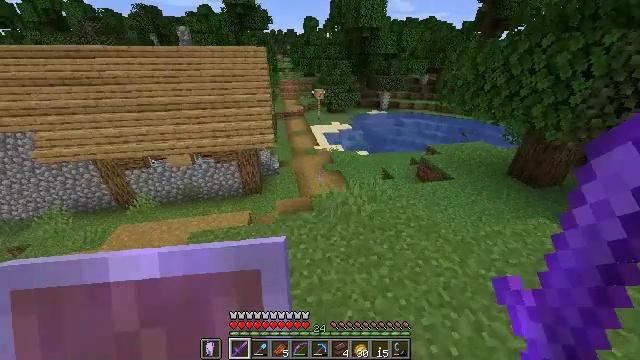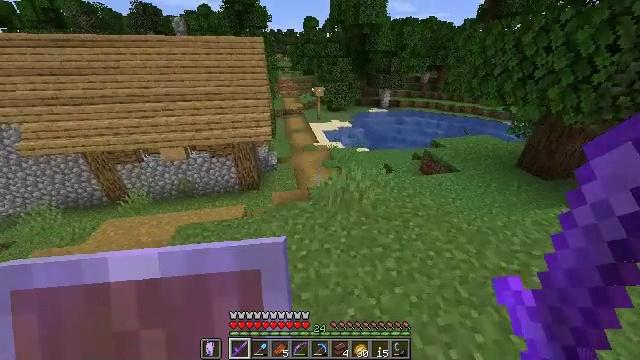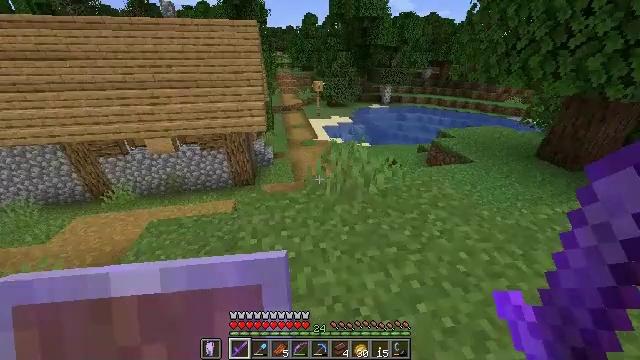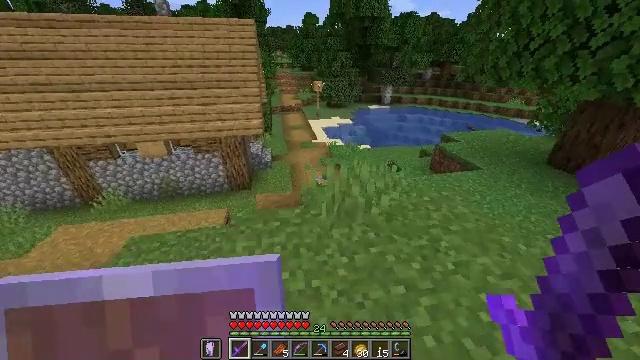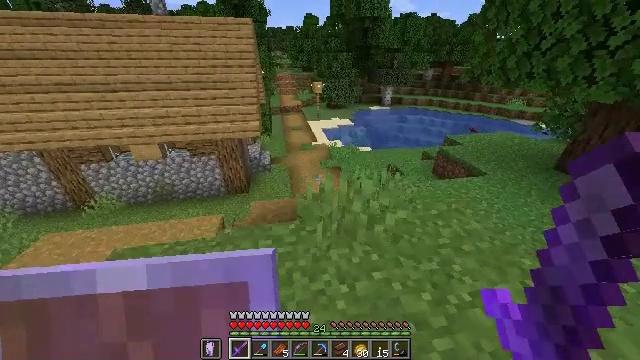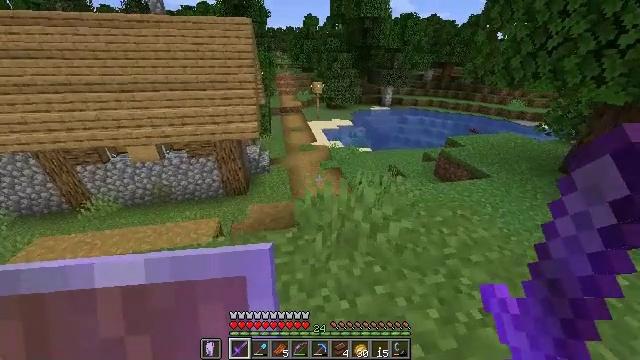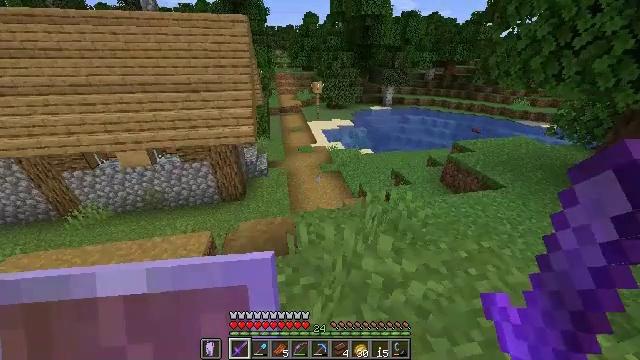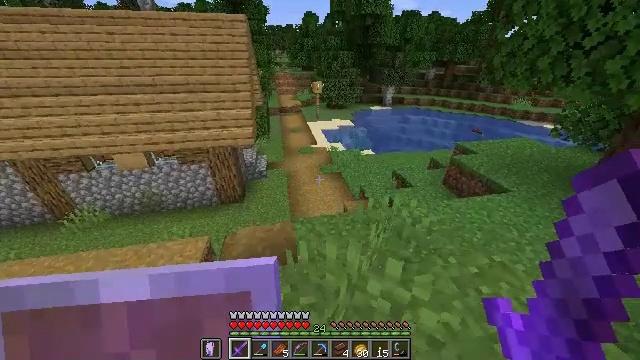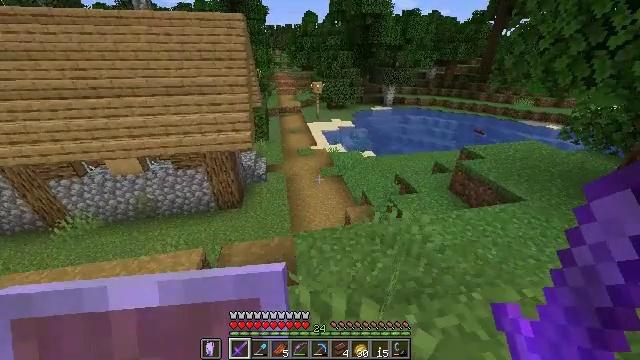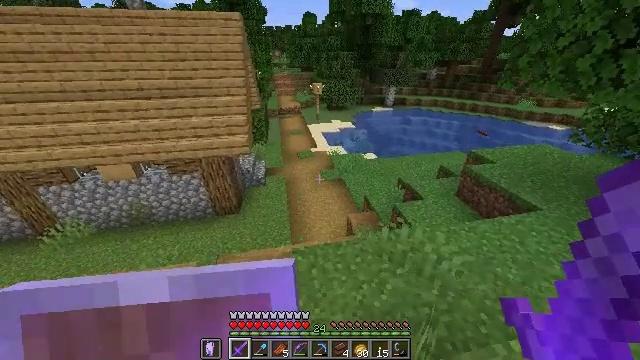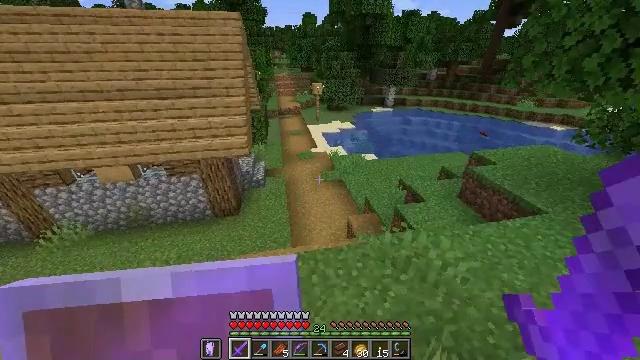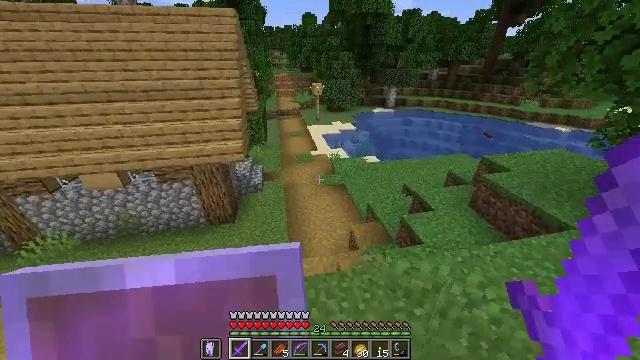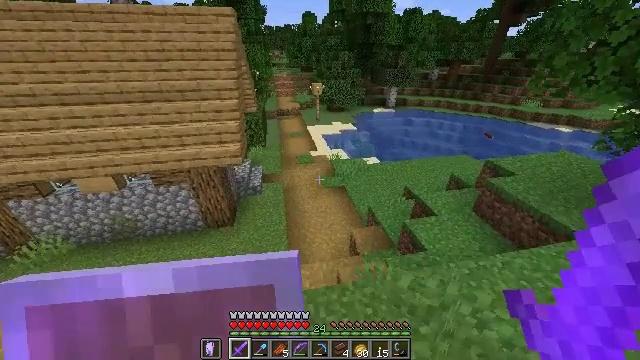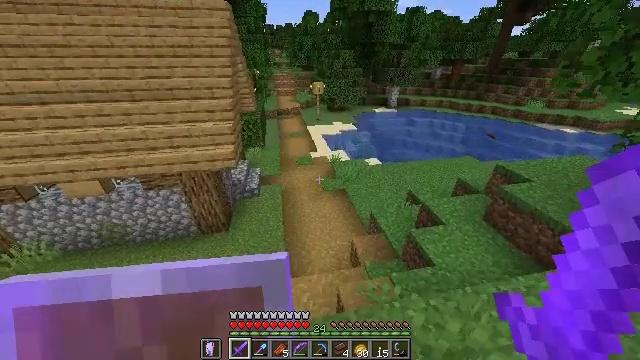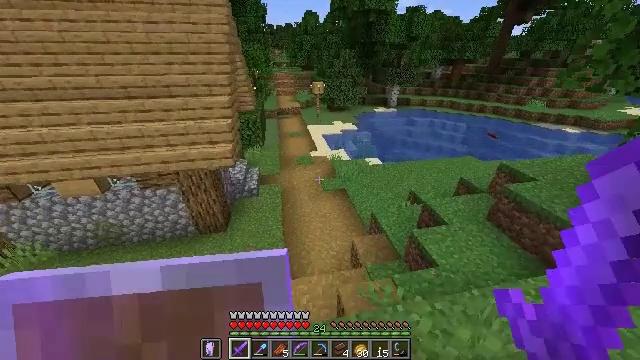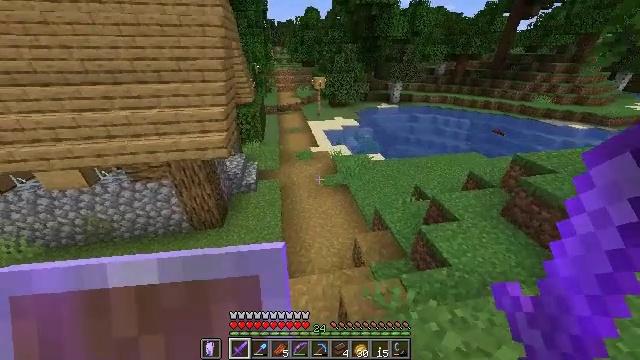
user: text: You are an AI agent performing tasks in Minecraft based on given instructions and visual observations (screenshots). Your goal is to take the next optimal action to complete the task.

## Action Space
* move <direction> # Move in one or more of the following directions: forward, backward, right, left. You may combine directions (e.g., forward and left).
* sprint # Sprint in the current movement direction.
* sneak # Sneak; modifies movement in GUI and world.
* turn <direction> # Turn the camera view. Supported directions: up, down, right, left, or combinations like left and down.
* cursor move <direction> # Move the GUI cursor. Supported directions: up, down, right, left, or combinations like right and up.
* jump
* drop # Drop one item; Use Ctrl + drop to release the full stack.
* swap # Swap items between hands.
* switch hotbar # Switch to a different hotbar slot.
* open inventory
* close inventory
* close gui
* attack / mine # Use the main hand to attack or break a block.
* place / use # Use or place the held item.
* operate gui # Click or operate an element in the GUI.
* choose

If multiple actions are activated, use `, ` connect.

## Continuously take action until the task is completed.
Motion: motion action
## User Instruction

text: Transform netherite scraps and gold into a netherite ingot.
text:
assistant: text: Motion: move forward
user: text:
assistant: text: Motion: move forward
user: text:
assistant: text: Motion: move forward
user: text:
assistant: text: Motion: move forward
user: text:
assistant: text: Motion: move forward
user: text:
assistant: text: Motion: move forward
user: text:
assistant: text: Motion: move forward
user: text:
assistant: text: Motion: move forward
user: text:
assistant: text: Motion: move forward
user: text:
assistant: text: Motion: move forward
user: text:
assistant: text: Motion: move forward
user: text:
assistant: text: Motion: move forward
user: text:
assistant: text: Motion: move forward
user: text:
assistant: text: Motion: move forward
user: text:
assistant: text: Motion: move forward
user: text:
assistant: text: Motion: move forward
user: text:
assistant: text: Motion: move forward
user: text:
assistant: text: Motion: move forward
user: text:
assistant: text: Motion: move forward, turn left
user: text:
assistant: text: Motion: move forward, turn left
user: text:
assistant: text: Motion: move forward, turn left
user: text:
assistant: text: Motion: move forward, turn left
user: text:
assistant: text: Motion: move forward, turn left
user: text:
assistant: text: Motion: move forward, turn left
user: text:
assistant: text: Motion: move forward
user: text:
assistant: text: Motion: move forward
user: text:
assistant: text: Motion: move forward
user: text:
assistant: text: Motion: move forward
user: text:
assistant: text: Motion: move forward, turn left and up
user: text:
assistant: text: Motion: move forward and move right, turn left and up